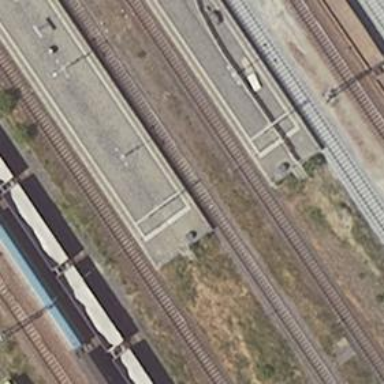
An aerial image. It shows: Railway signal.